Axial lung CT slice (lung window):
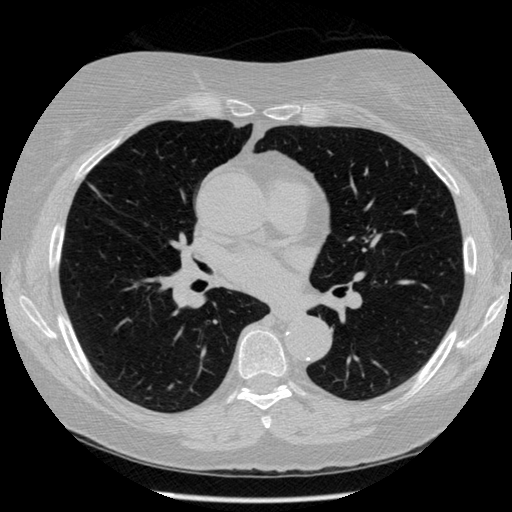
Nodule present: no